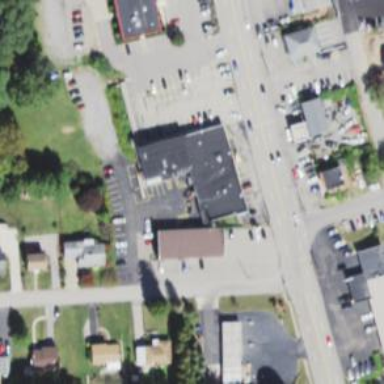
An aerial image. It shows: Pharmacy.